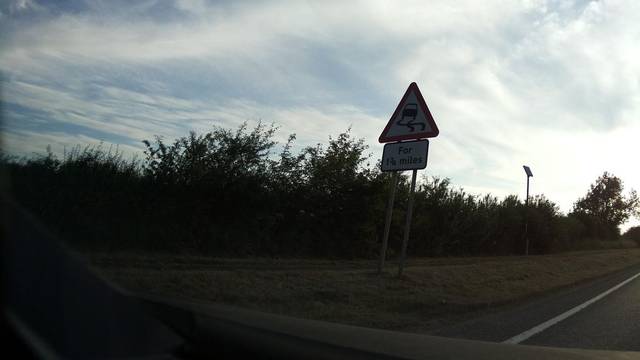
Region: United Kingdom
Coordinates: 51.824, -2.091